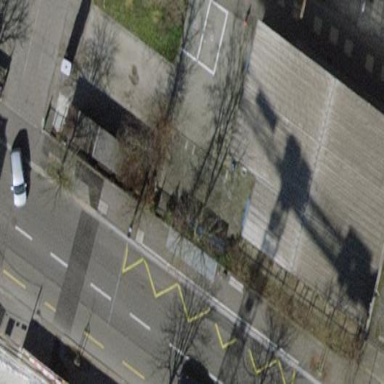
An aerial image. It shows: View of roof of building.